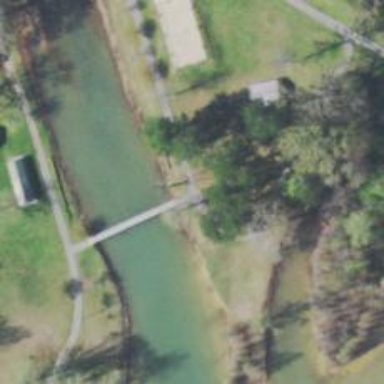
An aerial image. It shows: Footway bridge.